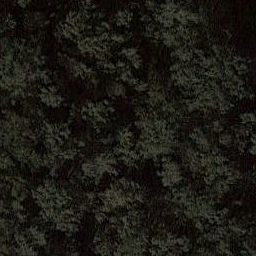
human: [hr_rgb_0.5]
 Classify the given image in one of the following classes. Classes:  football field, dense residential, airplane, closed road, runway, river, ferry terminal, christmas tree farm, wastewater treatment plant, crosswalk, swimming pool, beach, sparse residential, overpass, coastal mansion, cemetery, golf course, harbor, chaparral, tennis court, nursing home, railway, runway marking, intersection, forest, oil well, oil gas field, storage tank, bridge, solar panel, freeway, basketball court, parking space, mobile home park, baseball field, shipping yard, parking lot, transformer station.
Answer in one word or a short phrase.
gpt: forest